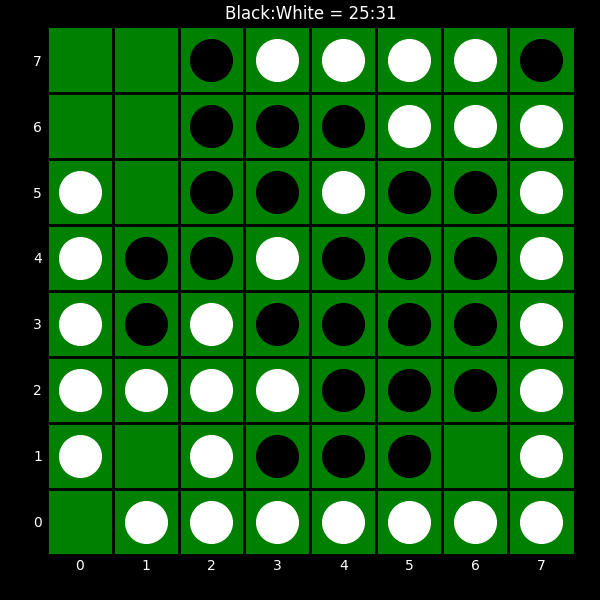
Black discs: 25
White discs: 31